Question: I have an image where I want to find a specific location (coordinate) based on its color. For example
I want to find coordinates of edges of this Black box.
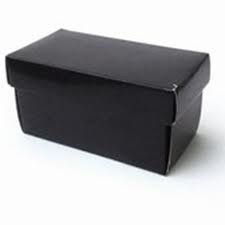
Answer: as far as I know <URL>. There's a lot of papers about eye detection issue you can read and take inspiration from:
- <URL>